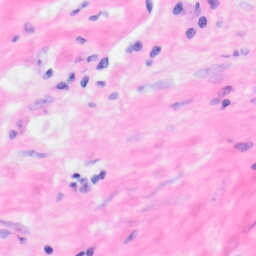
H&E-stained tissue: Kidney